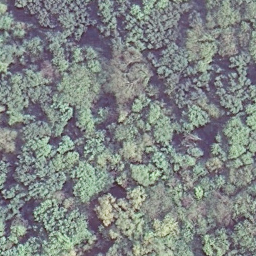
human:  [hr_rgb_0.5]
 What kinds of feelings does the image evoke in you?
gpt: forest